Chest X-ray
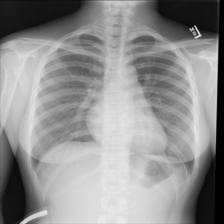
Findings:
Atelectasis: negative
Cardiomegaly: negative
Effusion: negative
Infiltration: negative
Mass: negative
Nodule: negative
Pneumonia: negative
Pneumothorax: negative
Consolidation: negative
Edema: negative
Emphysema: negative
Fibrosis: negative
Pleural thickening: negative
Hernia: negative